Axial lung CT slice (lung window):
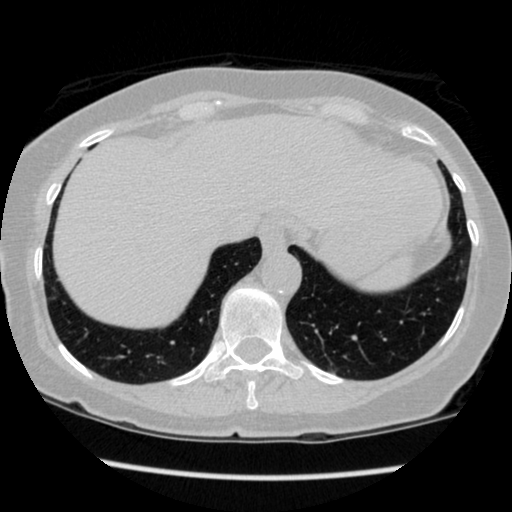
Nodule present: no